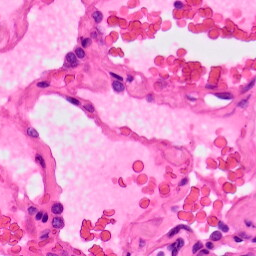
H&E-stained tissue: Lung